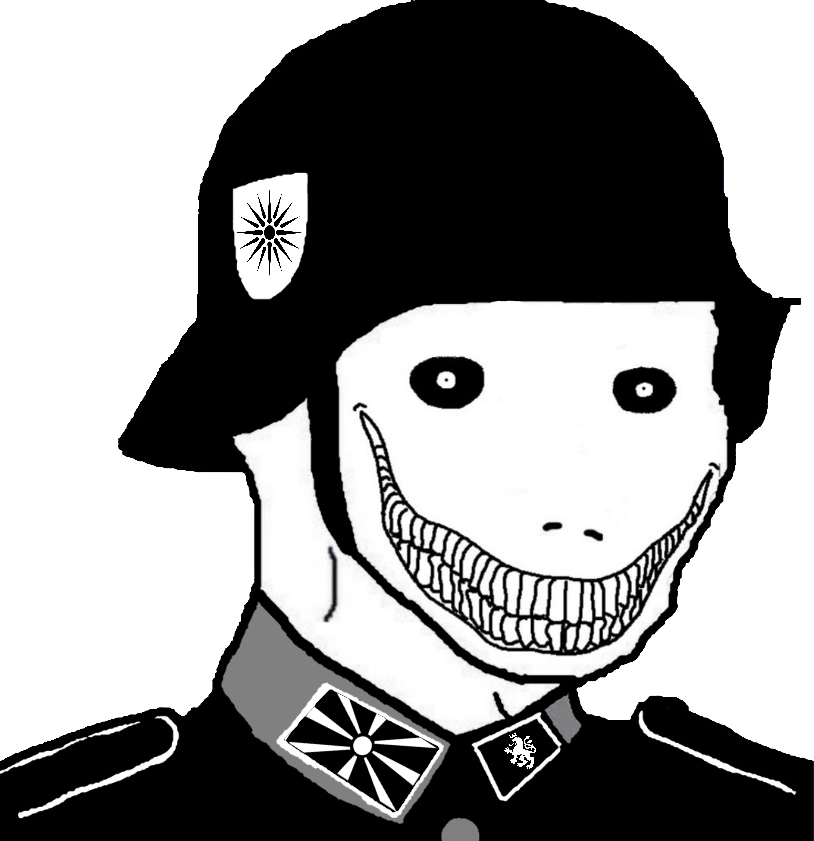
Label: 5_Oomer